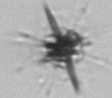
Label: Acantharia